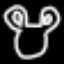
Label: frog